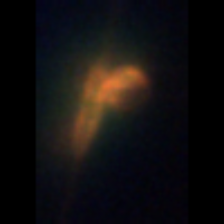
Taxon: Pennate
Group: Diatoms